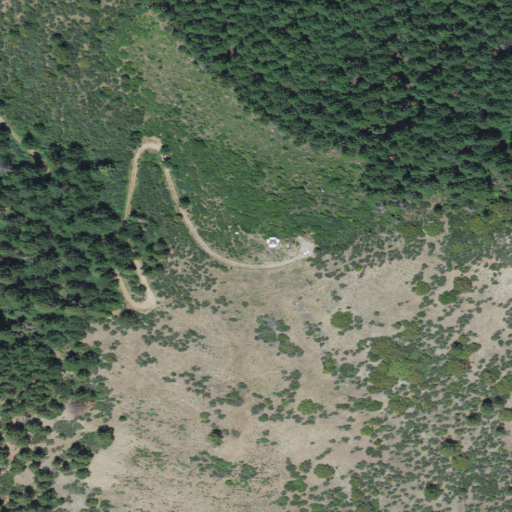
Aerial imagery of mountain in Oregon named Acorn Woman Peak containing evergreen forest, shrub, grassland, and open development